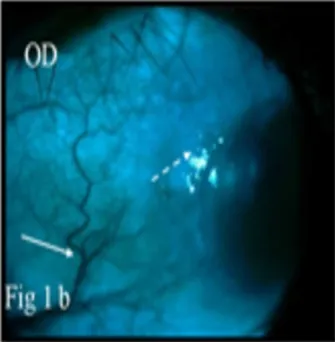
Rose Bengal stain positivity (interrupted arrow) of surface in green filter with feeder vessel (arrow) (b).
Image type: pathology (gram)